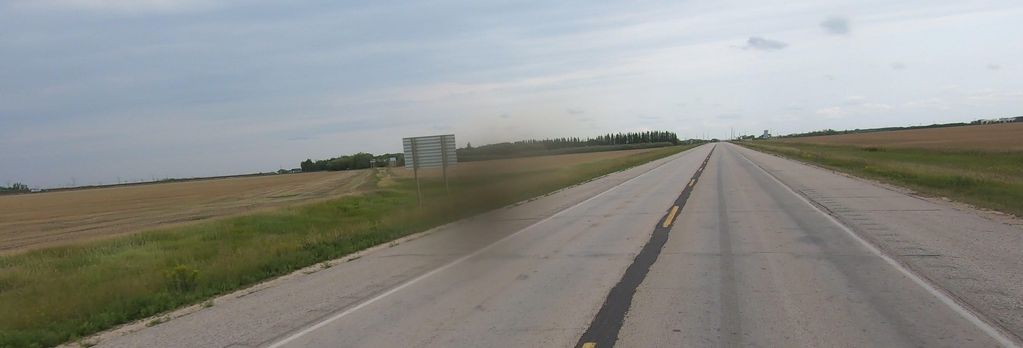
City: winnipeg